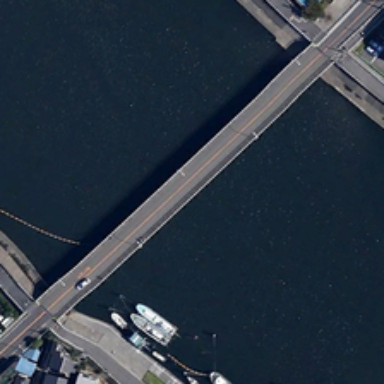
A bridge is over a river with several buildings and boats near it .